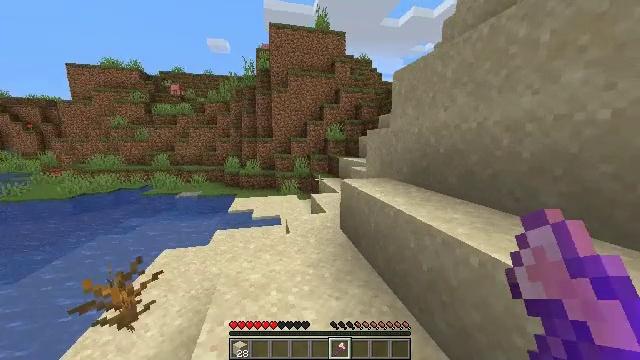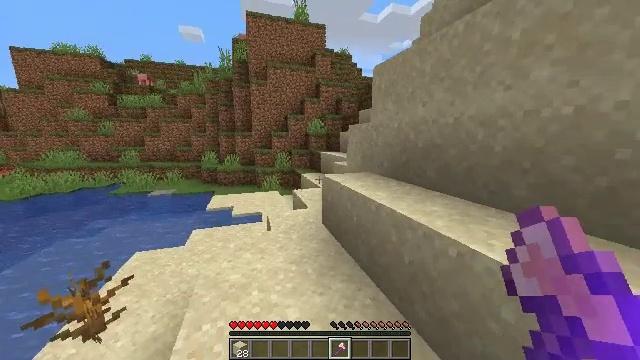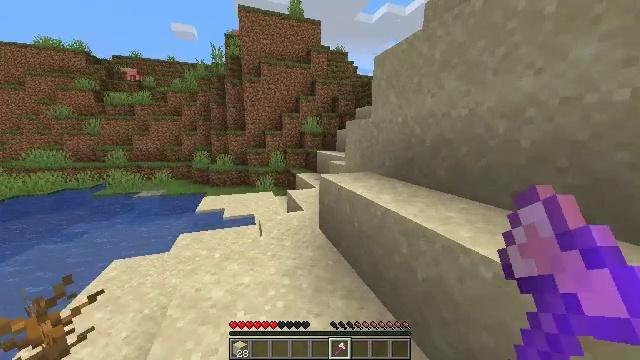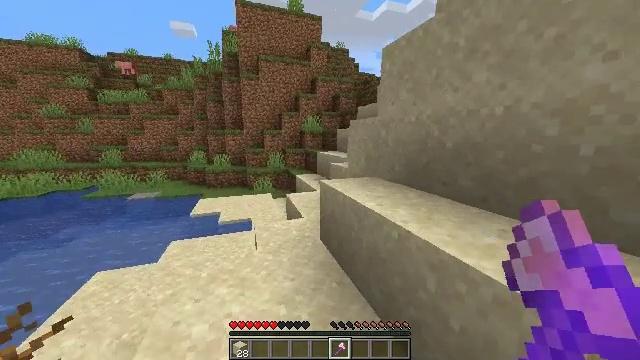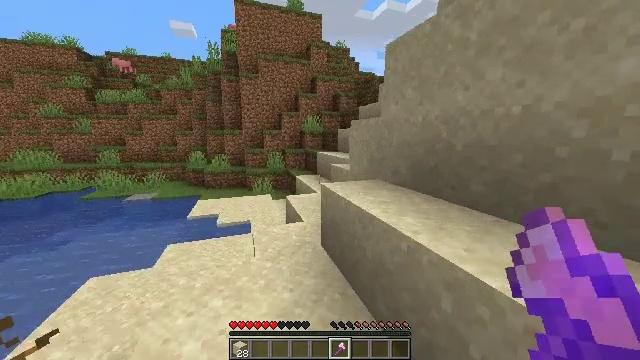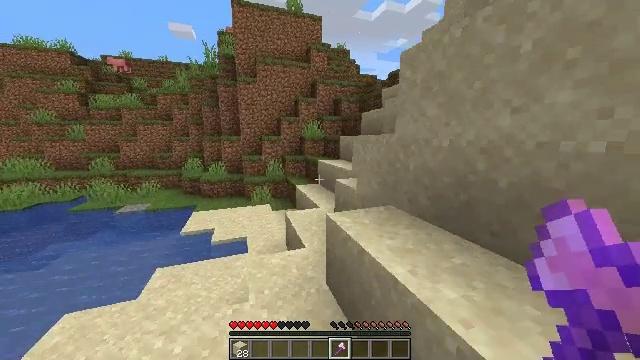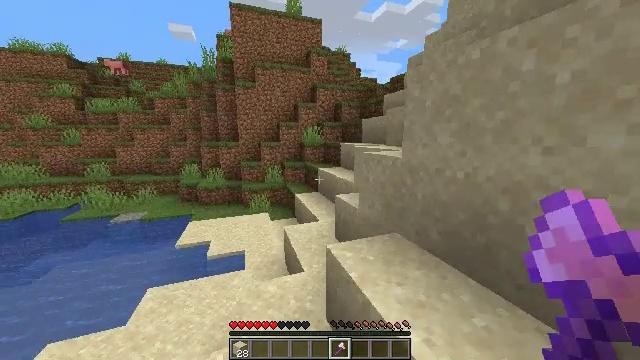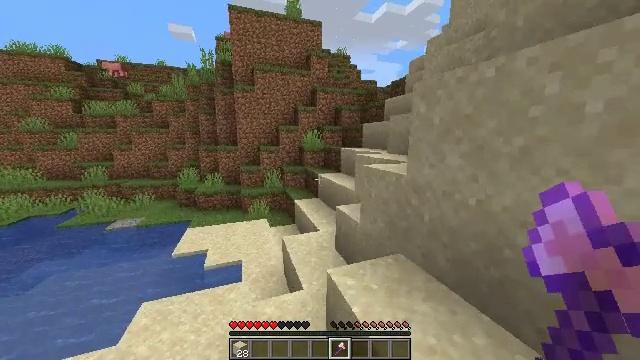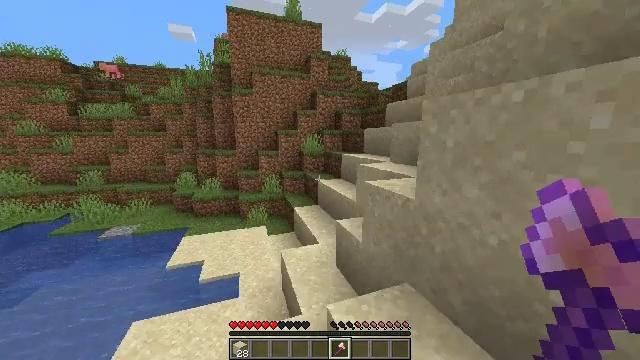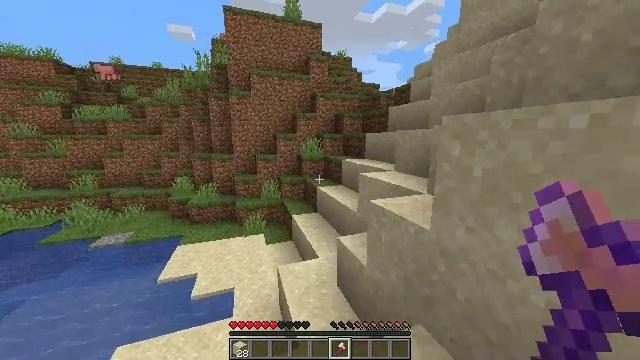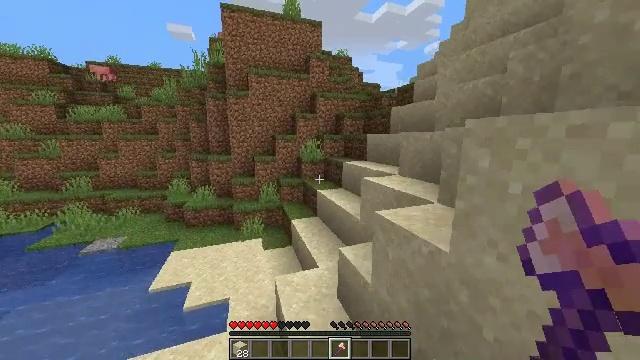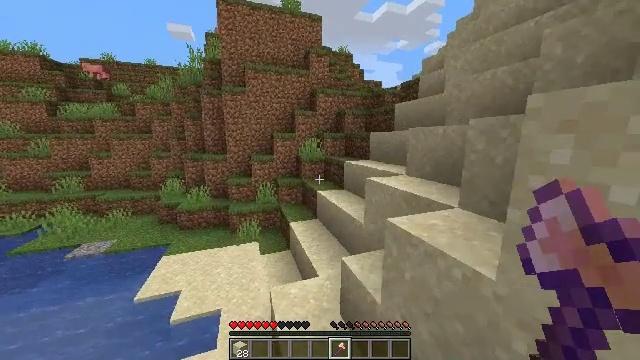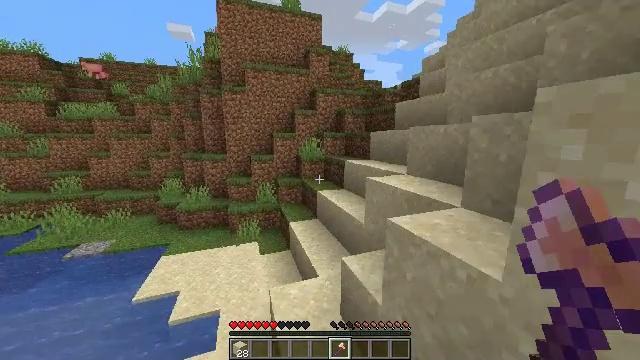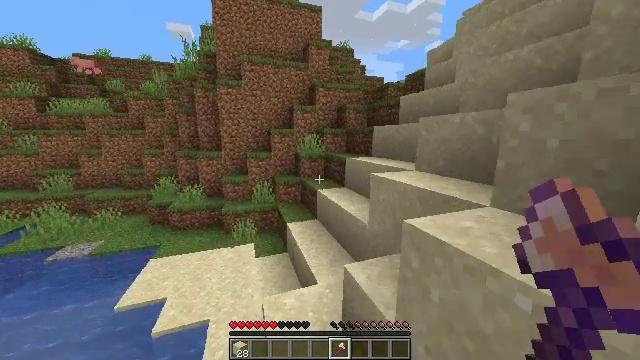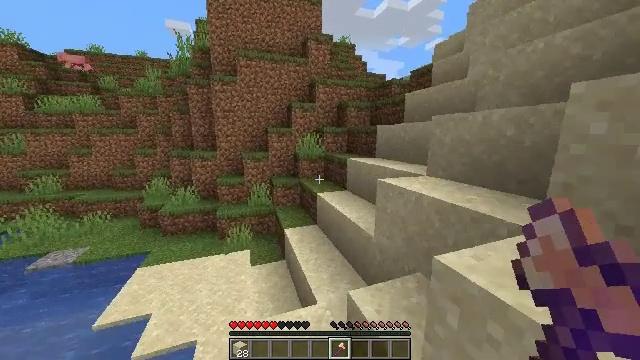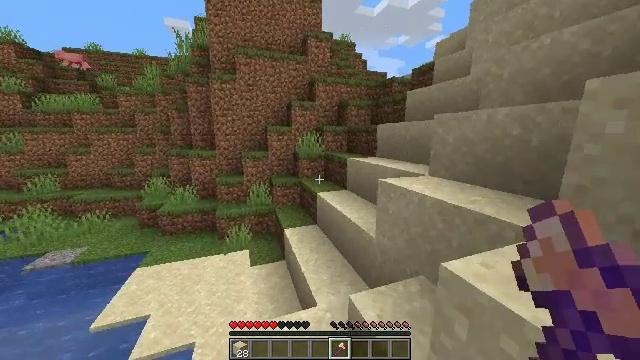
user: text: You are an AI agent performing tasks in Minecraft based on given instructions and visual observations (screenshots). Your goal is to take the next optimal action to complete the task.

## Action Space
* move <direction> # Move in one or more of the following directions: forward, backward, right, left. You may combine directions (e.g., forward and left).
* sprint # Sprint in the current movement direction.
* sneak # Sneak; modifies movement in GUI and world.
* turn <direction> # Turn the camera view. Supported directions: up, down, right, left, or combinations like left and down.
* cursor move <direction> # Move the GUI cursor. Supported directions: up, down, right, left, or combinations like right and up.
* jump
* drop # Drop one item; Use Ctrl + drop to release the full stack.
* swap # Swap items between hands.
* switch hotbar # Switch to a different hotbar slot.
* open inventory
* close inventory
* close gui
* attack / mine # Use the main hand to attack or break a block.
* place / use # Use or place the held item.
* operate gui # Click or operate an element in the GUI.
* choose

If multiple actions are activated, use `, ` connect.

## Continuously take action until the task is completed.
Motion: motion action
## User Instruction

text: Gather the acacia log for building.
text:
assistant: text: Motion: move forward, turn right and down
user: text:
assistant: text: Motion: move forward, turn right
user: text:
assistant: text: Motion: move forward
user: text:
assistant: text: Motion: move forward
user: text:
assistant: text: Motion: move forward, jump
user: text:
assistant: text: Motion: move forward, jump
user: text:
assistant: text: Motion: move forward, jump
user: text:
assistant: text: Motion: move forward, jump
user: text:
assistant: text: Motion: move forward, jump
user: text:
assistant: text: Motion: move forward
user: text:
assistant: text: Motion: move forward
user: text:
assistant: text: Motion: move forward
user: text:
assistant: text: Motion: move forward
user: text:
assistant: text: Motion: move forward
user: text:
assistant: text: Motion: move forward
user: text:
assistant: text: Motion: move forward, jump
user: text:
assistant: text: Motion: move forward, jump
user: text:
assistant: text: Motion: move forward, jump
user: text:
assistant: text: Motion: move forward, jump
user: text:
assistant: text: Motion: move forward, turn right
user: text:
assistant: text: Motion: move forward, turn right
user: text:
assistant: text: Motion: move forward, turn right
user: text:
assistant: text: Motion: move forward
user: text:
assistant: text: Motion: move forward
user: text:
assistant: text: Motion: move forward, turn right
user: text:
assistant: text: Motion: move forward, turn right
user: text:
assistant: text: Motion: move forward, turn right and up, jump
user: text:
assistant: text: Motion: move forward, turn right and up, jump
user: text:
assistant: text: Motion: move forward, turn right and up, jump
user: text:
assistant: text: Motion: move forward, turn right and up, jump